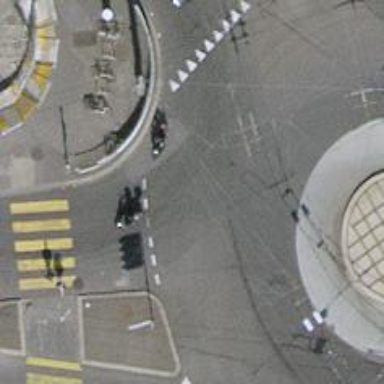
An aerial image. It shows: Secondary asphalt road with roundabout. The road features trolley wires and the right sidewalk has asphalt surface.